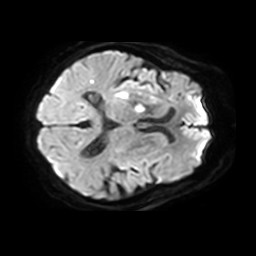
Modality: TRACE
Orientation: axial
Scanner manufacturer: philips
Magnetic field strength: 3 T
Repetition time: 4.303 s
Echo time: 0.06042 s